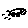
Label: car